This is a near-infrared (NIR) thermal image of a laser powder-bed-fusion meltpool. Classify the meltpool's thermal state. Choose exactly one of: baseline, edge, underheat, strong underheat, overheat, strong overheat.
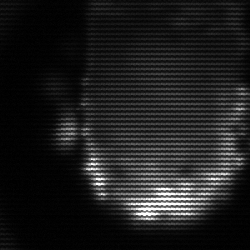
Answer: baseline